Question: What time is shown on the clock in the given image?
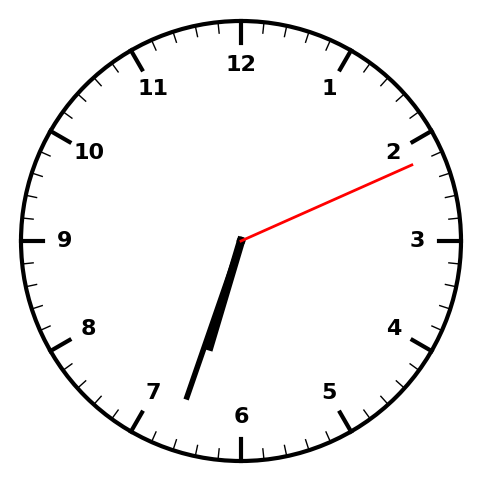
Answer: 06:33:11